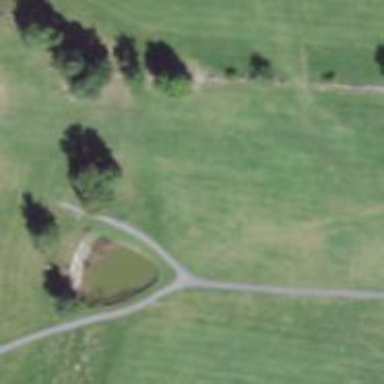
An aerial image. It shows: View of golf hole.